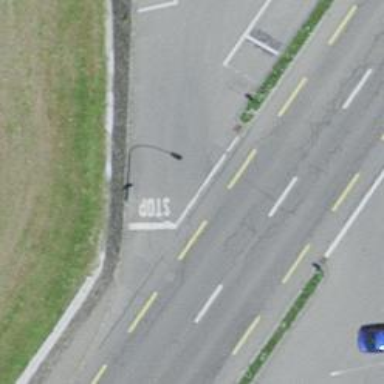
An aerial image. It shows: Stop road.